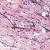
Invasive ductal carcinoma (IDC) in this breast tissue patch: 0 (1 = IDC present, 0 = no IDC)